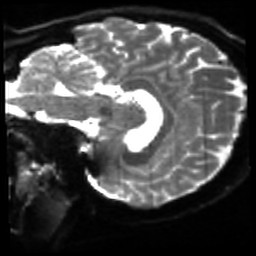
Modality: sbref
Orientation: sagittal
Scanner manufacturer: siemens
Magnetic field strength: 3 T
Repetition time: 4 s
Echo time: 0.0594 s